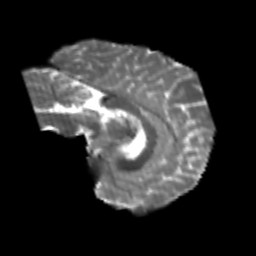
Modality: T2w
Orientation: sagittal
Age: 23
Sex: female
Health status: healthy
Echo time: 0.074 s